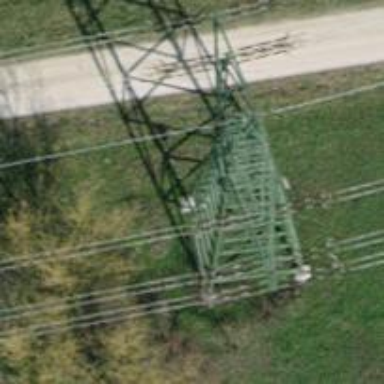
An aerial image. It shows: Power line in the image.